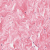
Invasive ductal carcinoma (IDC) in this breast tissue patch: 0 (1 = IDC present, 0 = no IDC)